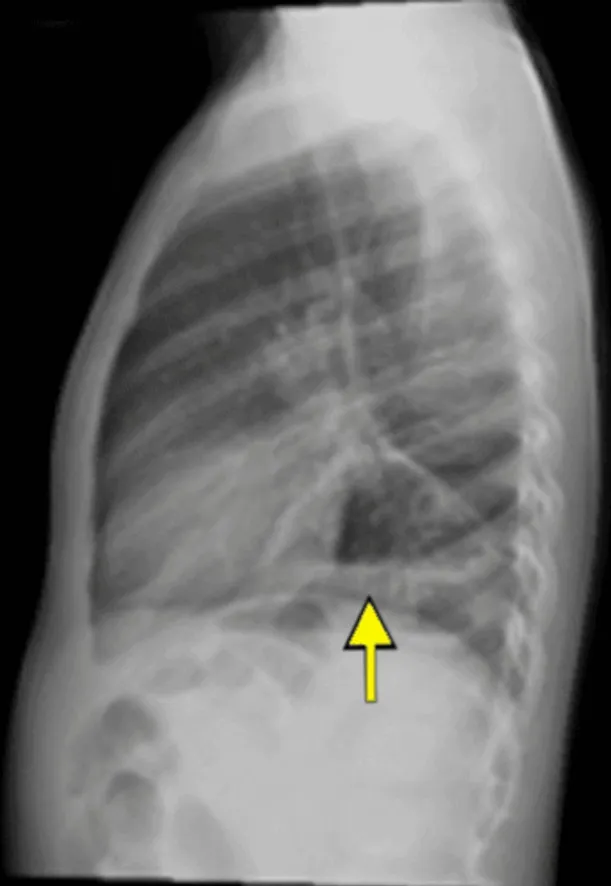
Retrocardiac lucent tubular shadows with air-fluid level; chest CT was then performed to rule out diaphragmatic hernia.
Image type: radiology (x_ray)